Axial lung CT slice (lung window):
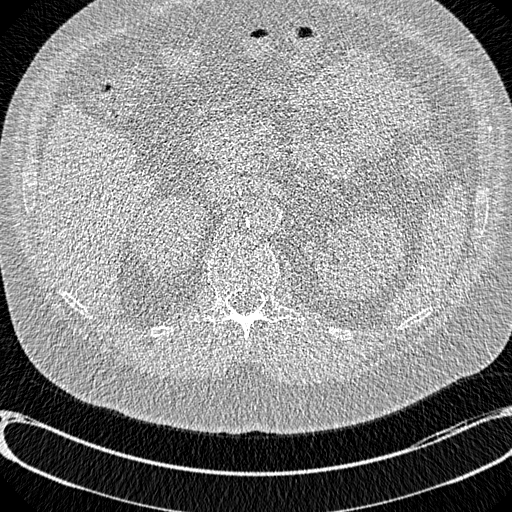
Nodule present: no